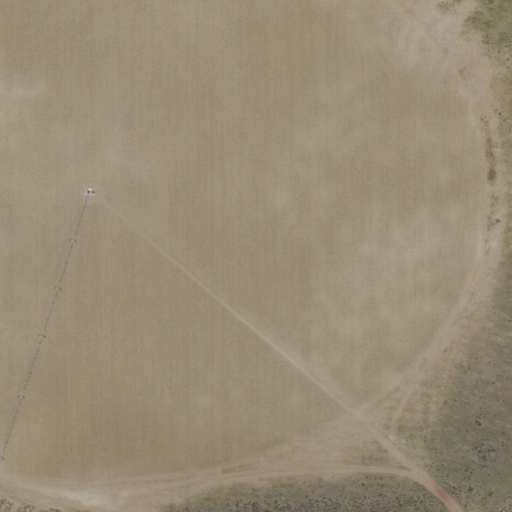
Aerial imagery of mountain in Idaho named Big Grassy Butte containing cultivated crops and shrub